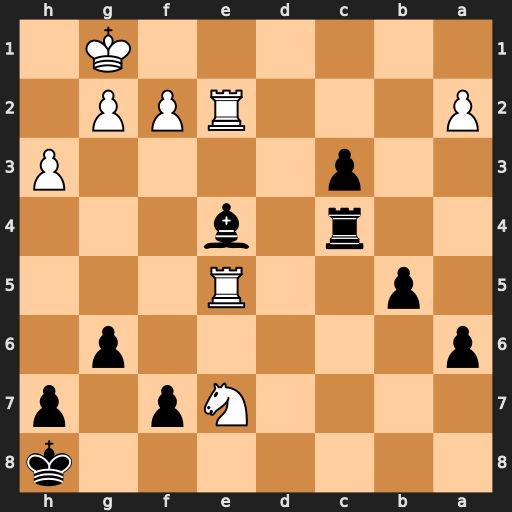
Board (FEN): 7k/4Np1p/p5p1/1p2R3/2r1b3/2p4P/P3RPP1/6K1
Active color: b
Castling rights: -
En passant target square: -
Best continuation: c2 Rxc2 Bxc2